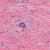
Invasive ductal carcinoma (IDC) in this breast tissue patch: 1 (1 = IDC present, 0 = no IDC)